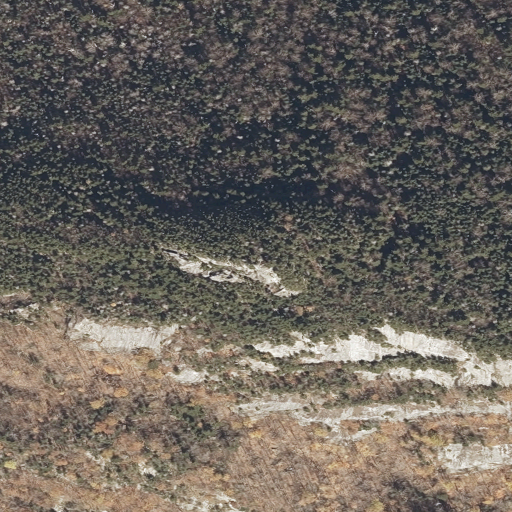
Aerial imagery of mountain in Maine named Table Rock containing mixed forest, evergreen forest, deciduous forest, and shrub